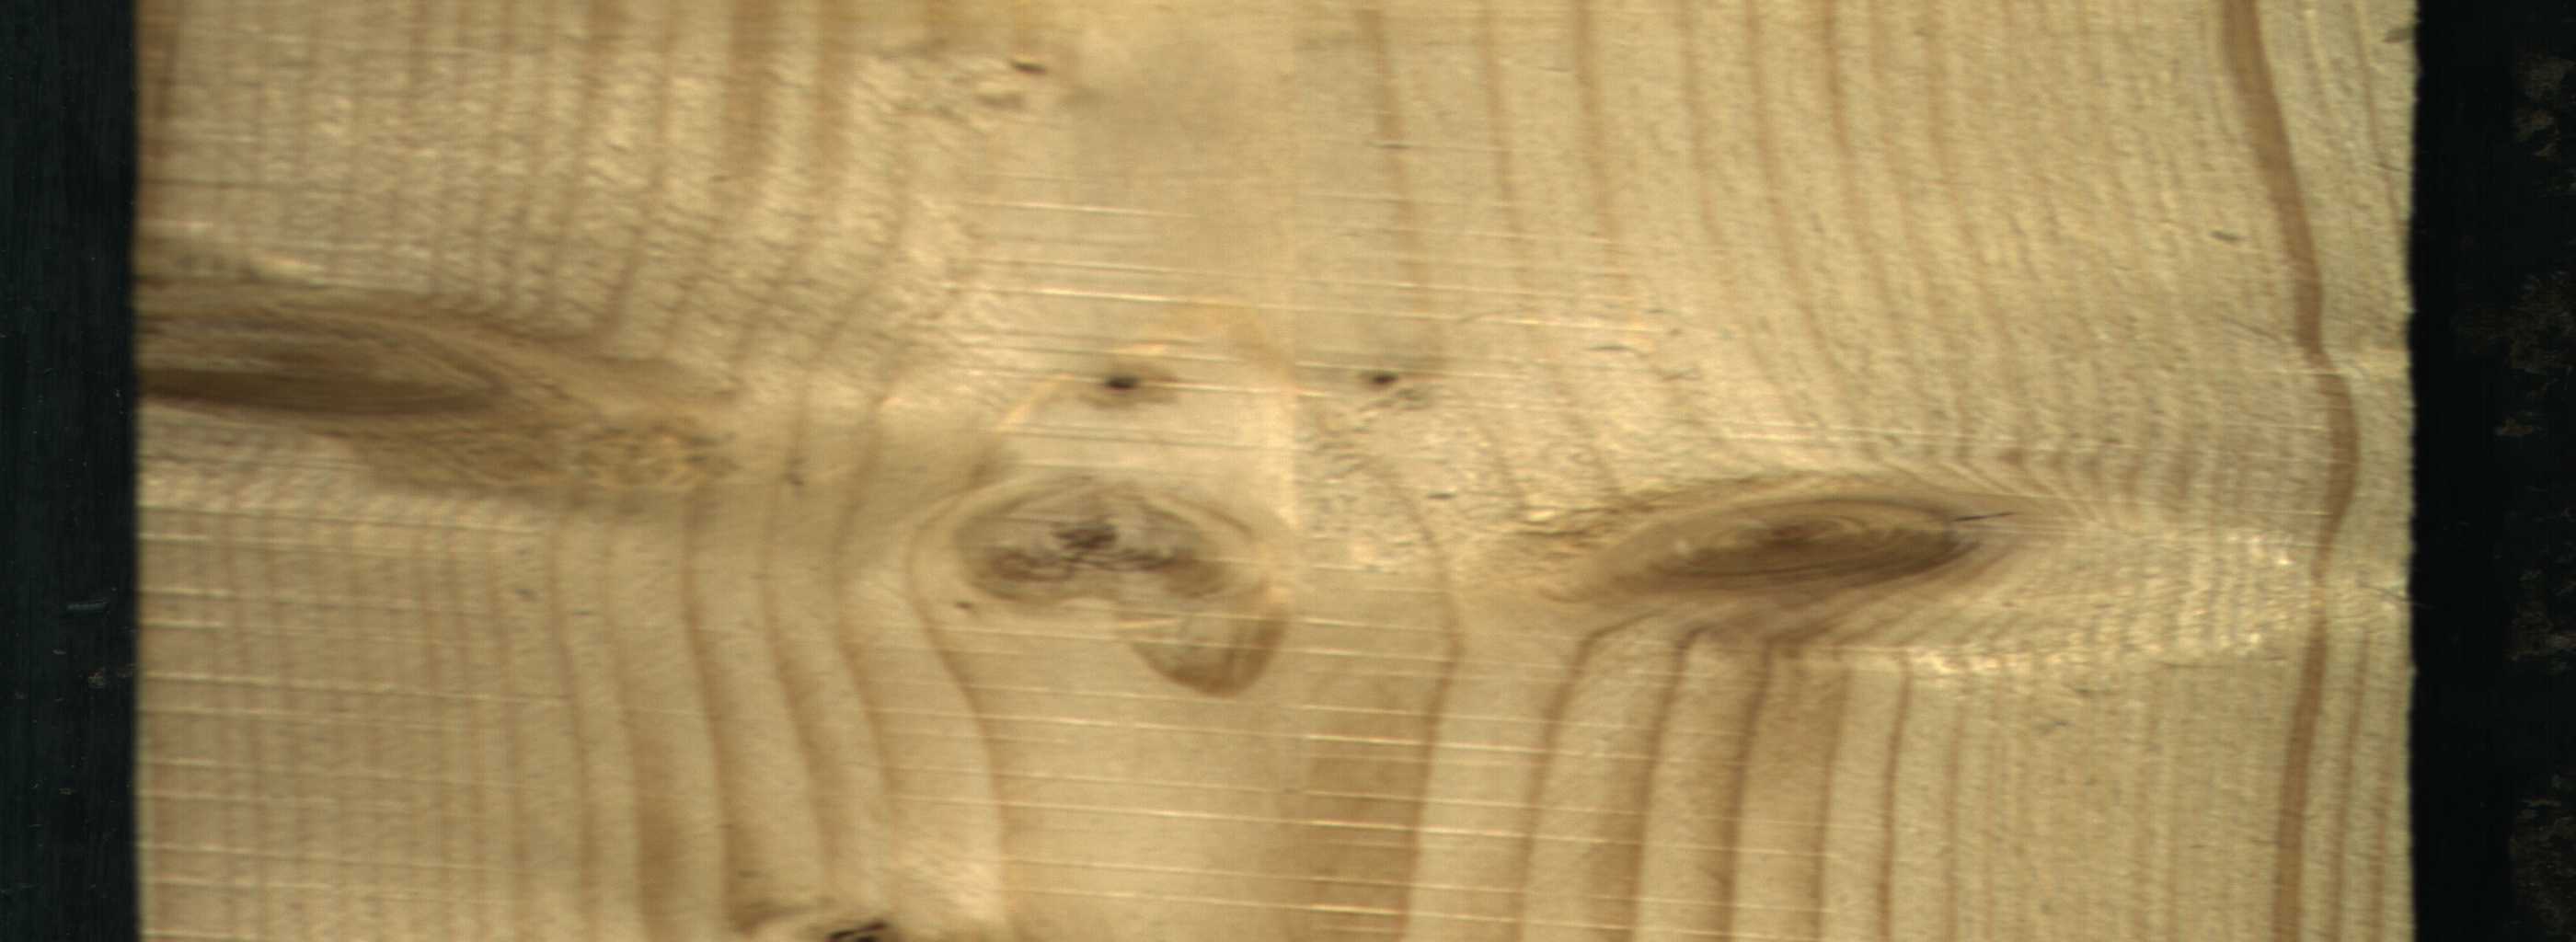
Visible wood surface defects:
Quartzity
Live_Knot
Live_Knot
Live_Knot
Live_Knot
Live_Knot
Live_Knot